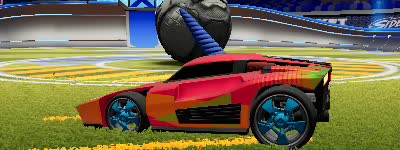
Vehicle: breakout